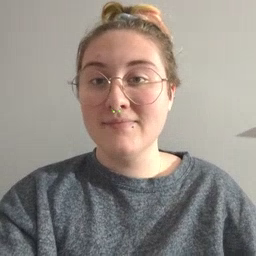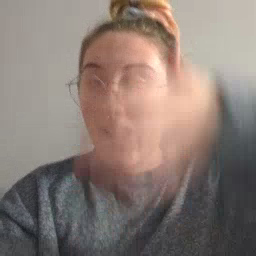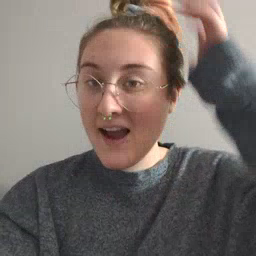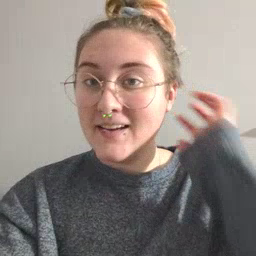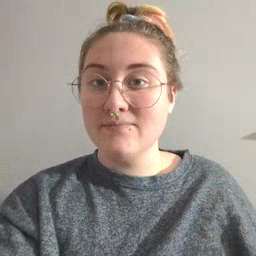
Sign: lion